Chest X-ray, PA view. Patient: 38 years old, sex M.
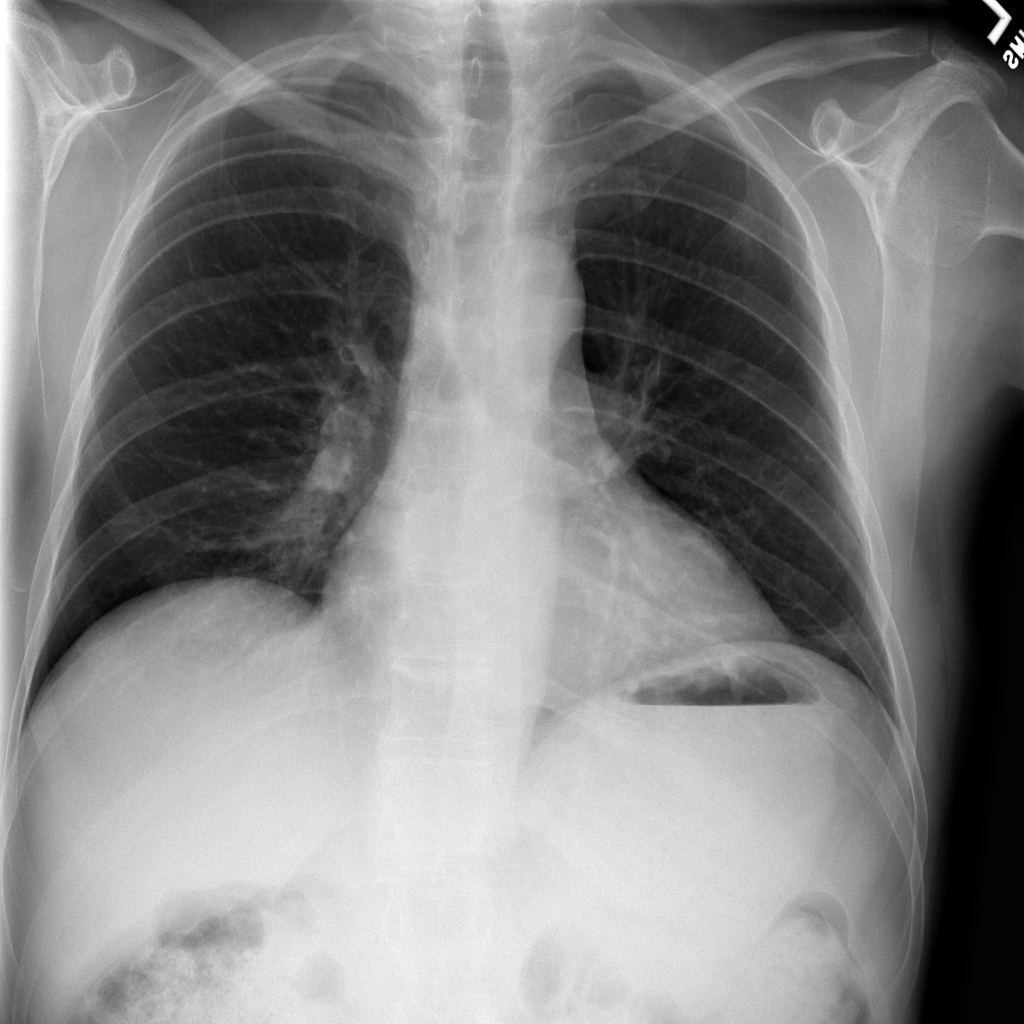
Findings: No Finding